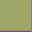
Piece: xx